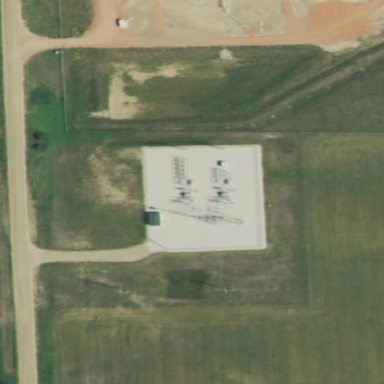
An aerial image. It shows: Power substation.